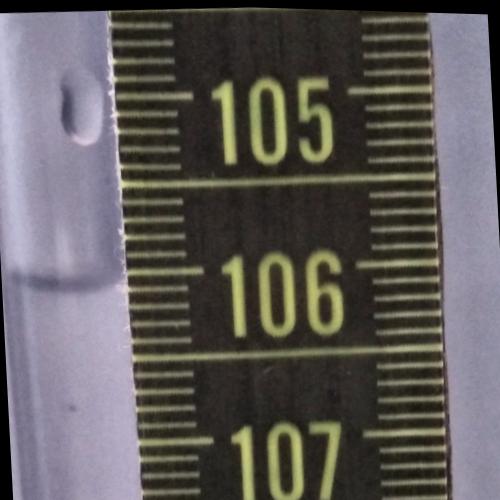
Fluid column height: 106.1 cm